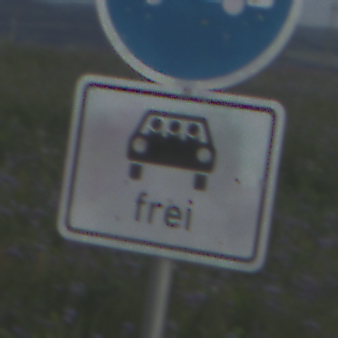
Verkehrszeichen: MehrfachbesetzePersonenkraftwagenFrei
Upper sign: Busssonderstreifen
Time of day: SunriseSunset
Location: Outdoor (Nature)
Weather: PartlyCloudy
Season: NotSpecified
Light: Natural